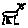
Label: cat